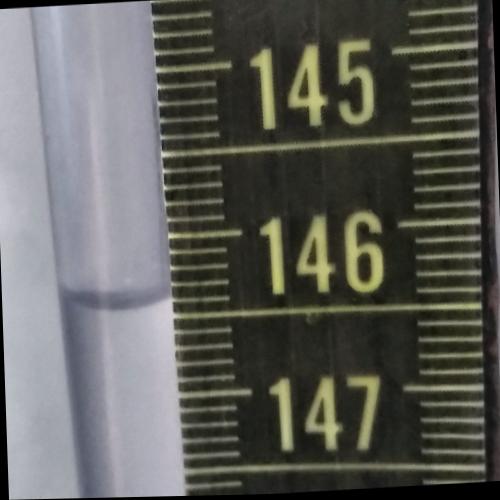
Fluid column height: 146.4 cm